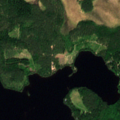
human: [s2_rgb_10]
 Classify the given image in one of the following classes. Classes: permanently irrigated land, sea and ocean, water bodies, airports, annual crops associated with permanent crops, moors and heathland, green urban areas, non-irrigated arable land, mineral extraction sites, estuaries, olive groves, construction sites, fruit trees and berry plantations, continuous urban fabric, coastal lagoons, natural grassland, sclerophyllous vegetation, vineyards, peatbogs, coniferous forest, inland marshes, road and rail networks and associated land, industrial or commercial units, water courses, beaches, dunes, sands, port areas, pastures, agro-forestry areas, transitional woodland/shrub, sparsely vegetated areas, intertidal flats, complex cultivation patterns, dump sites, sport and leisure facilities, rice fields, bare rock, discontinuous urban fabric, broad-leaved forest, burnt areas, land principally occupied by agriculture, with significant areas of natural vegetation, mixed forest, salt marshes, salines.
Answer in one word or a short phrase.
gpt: coniferous forest, mixed forest, peatbogs, water bodies